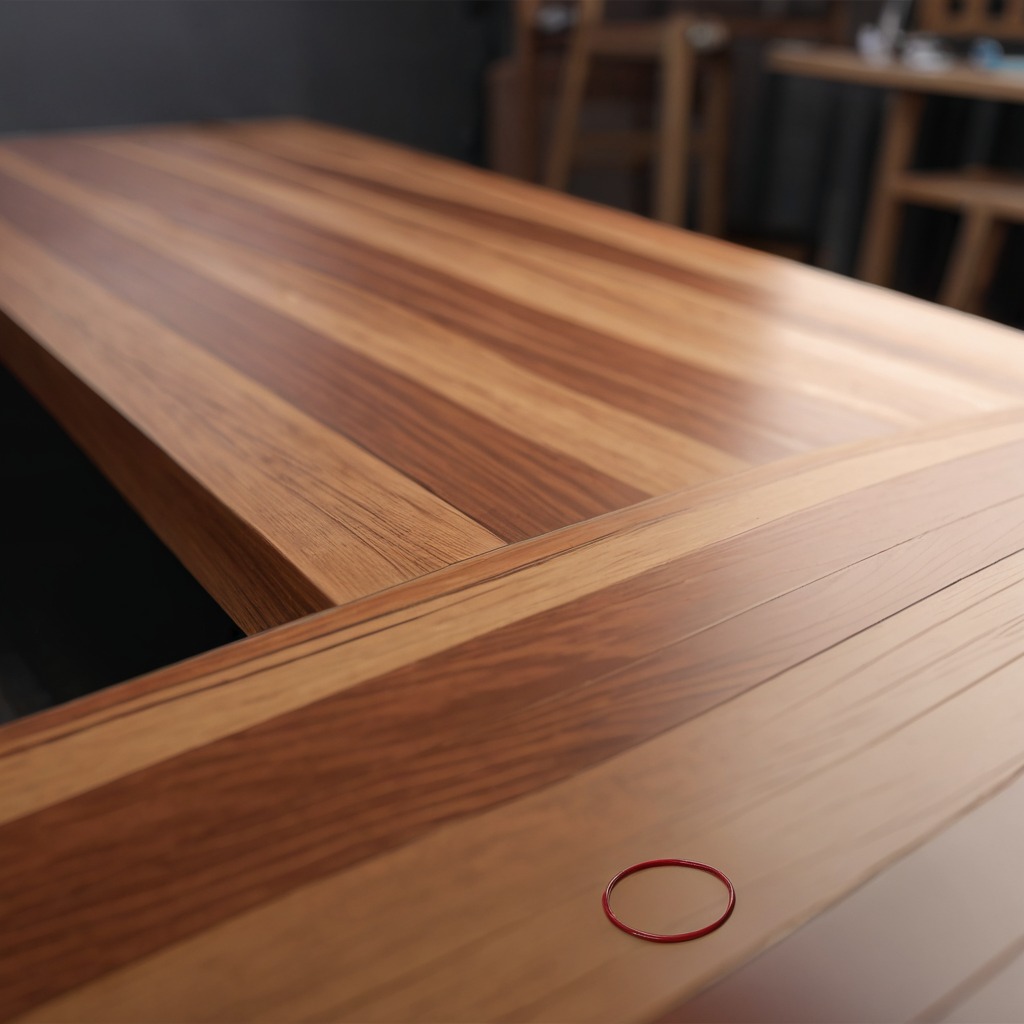
A rubber O-ring is lying on a wooden table in a carpentry studio.